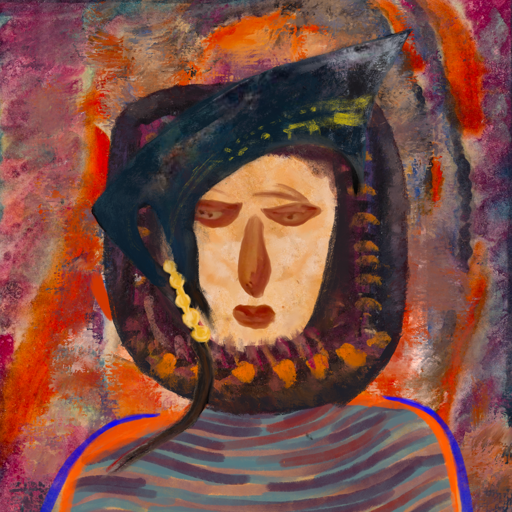
Background: Experience, Head And Neck Front: Childish, Face Front: Pious_Lady, Bust: Experience, Hair Front: Doll, Head Accessory: Irani, Second Necklace: Blank, Necklace: Blank, Baby: Blank